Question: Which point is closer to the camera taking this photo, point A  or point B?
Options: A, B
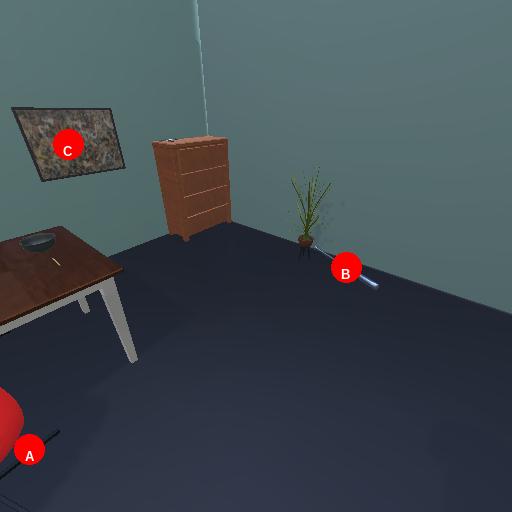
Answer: A